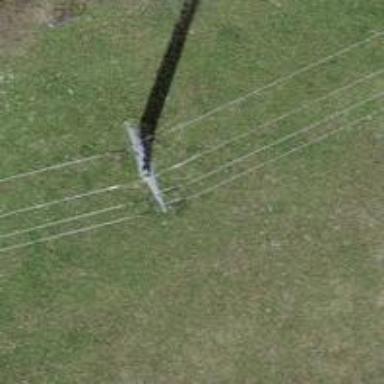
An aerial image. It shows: Concrete power pole.